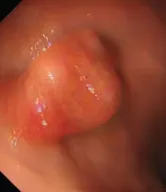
Pre-treatment examination: gastroscopy.
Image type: endoscopy (gi_endoscopy)